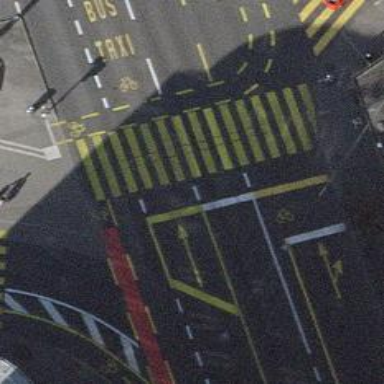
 while the right side has shared bus and cycle lane. The road also has sidewalks on both sides."